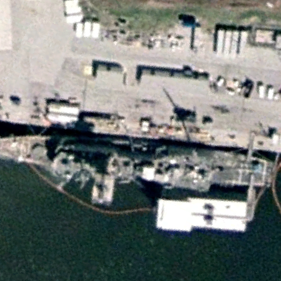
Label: Ticonderoga-class_cruiser